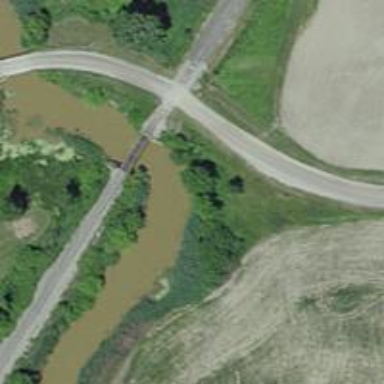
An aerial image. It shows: Bridge over railway line.